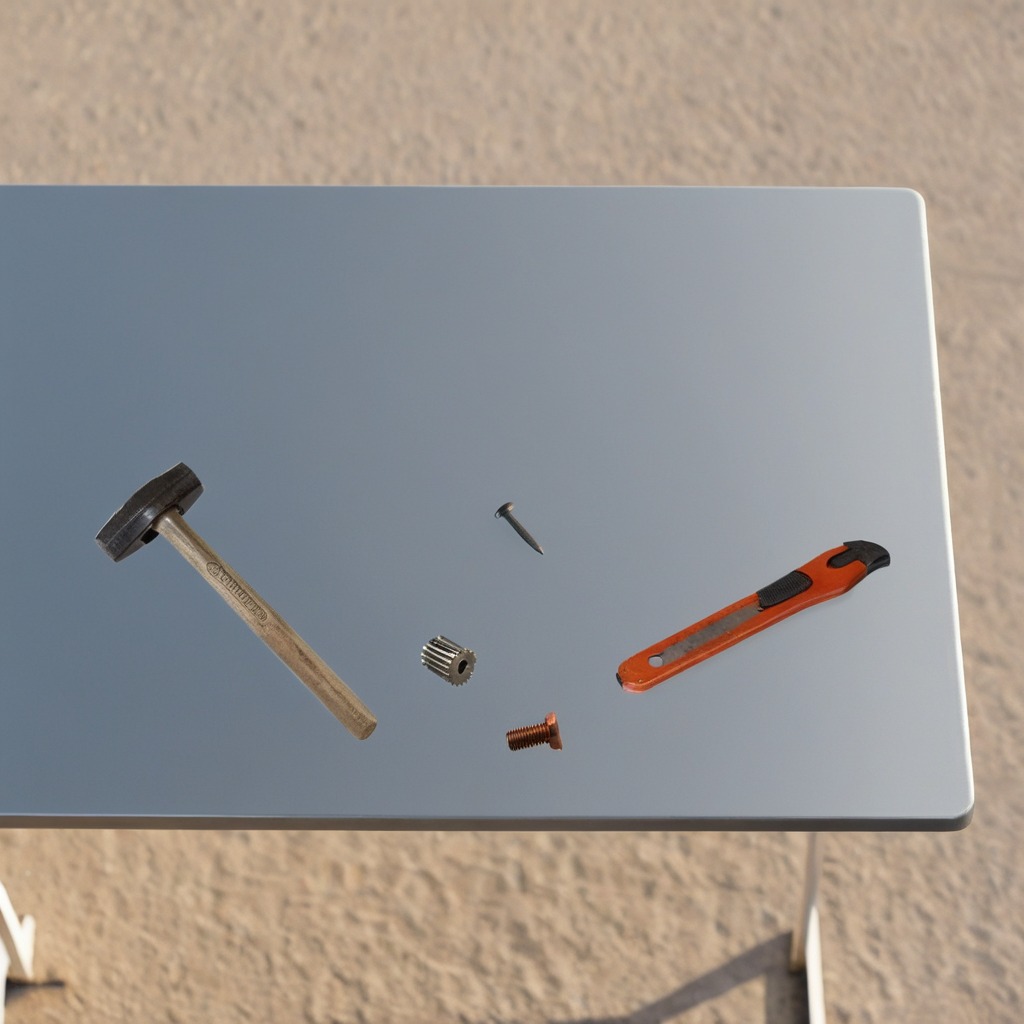
A steel gear with teeth, a utility knife, a metal machine screw, an iron nail, and a hammer are lying on the utility table.